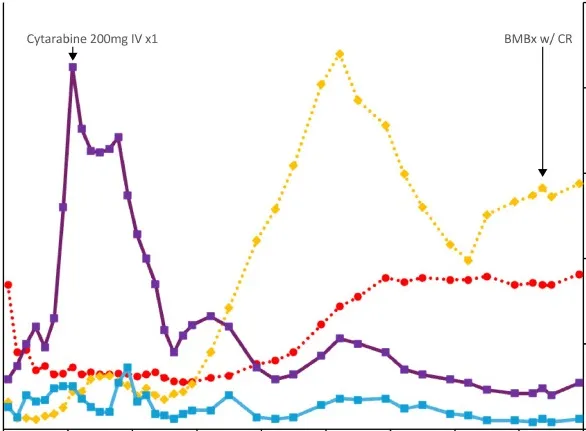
- Blood counts and supportive medications from start of induction for case #2. HU = hydroxyurea; ATO = arsenic trioxide; ATRA = all-trans retinoic acid; DBPOI = darbepoetin; BMBx = bone marrow biopsy; CR = complete remission.
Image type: pathology (h&e)